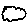
Label: cloud